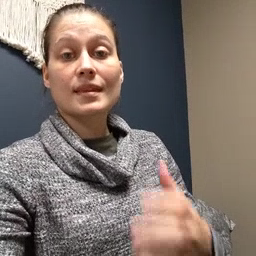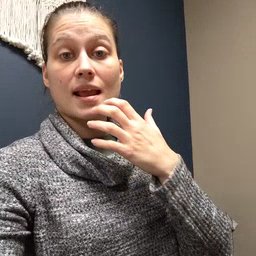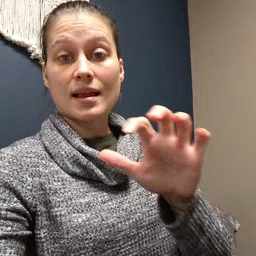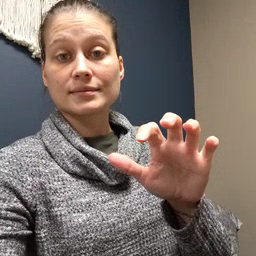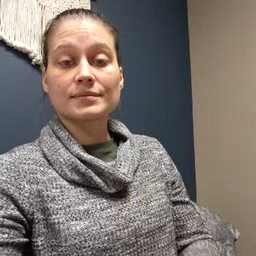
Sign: hot